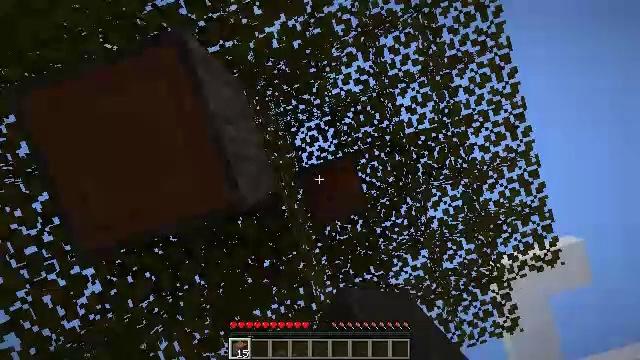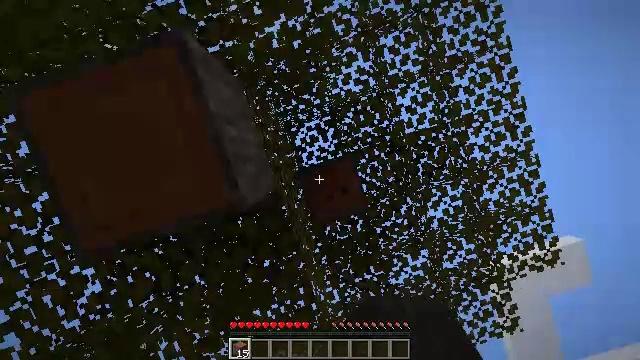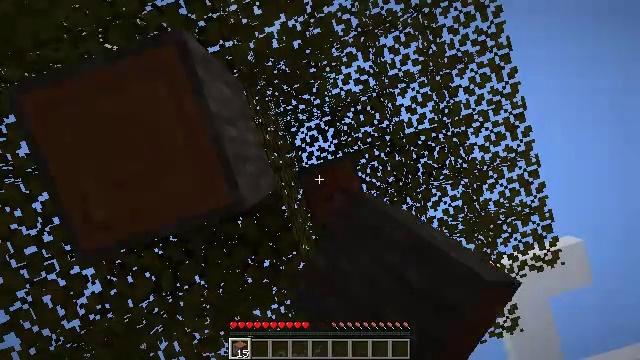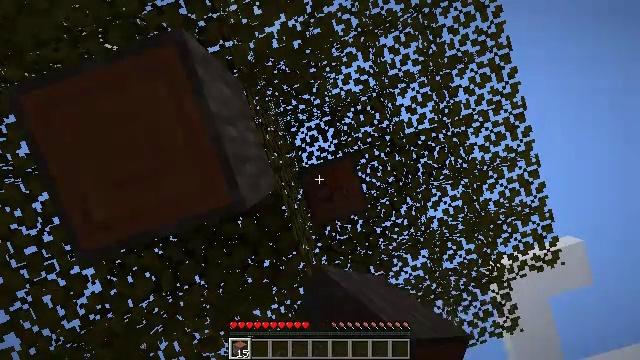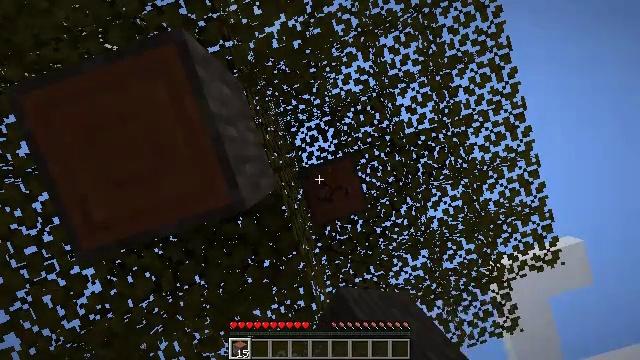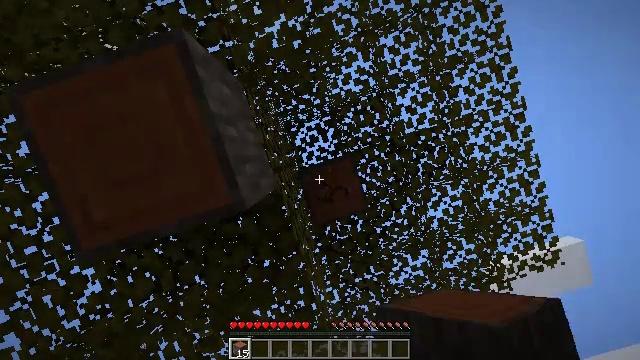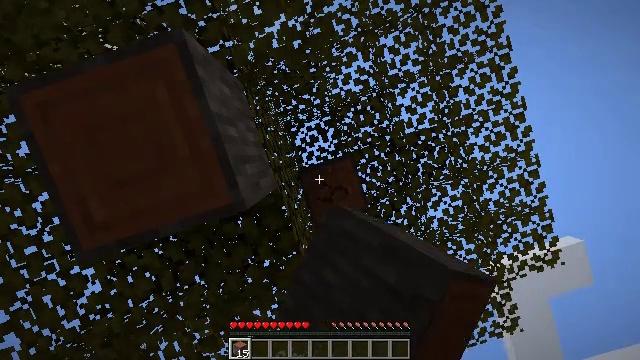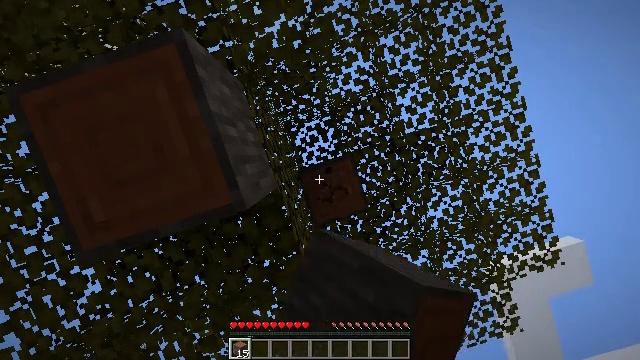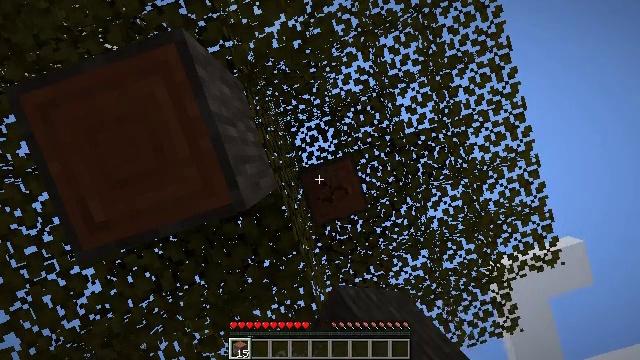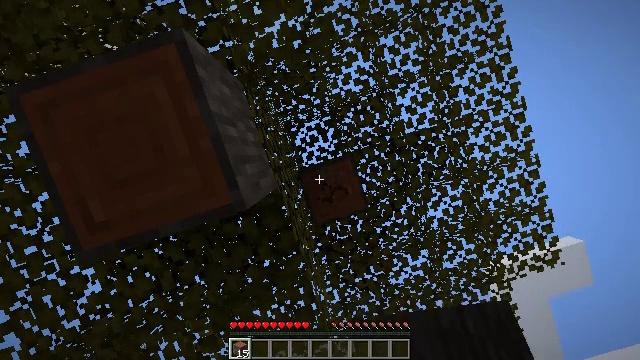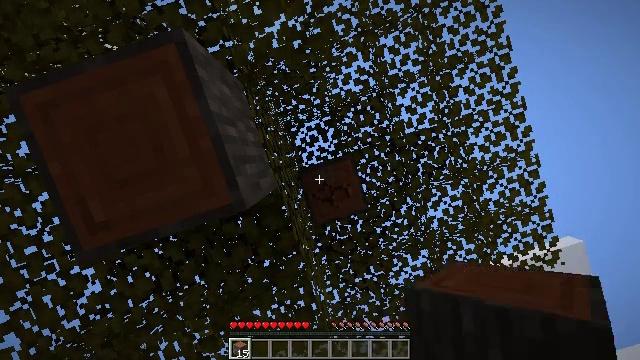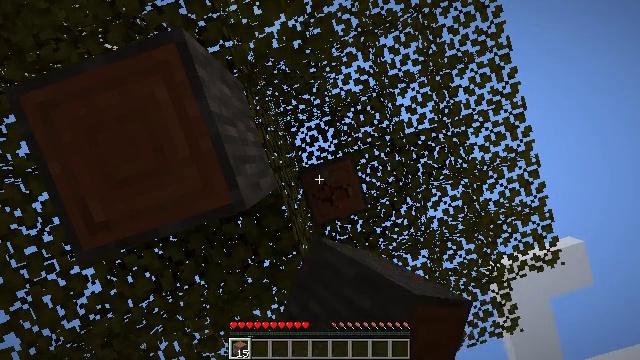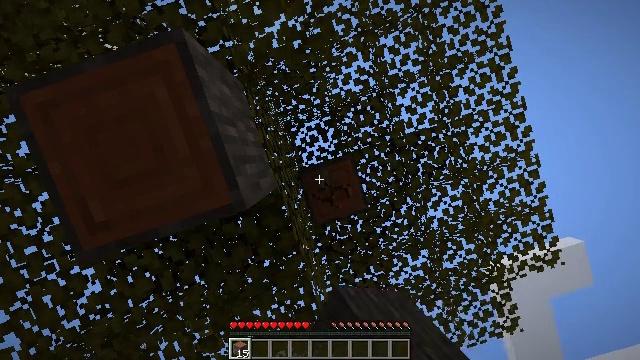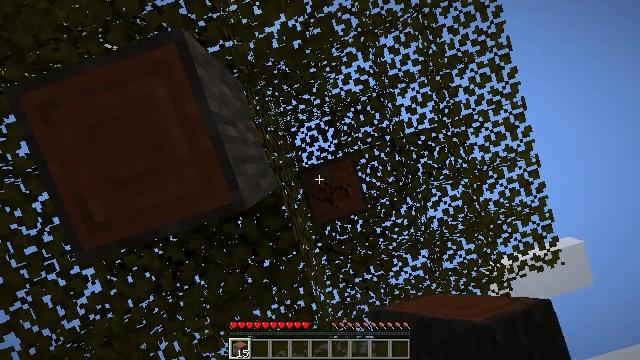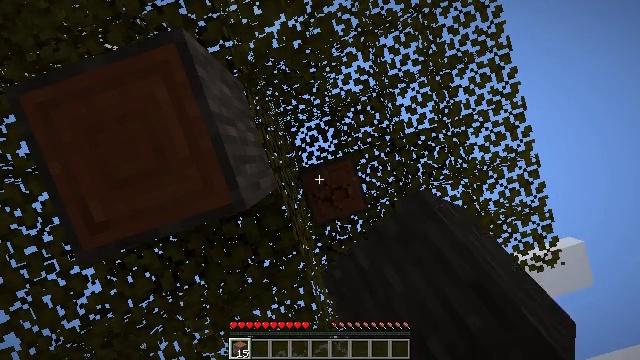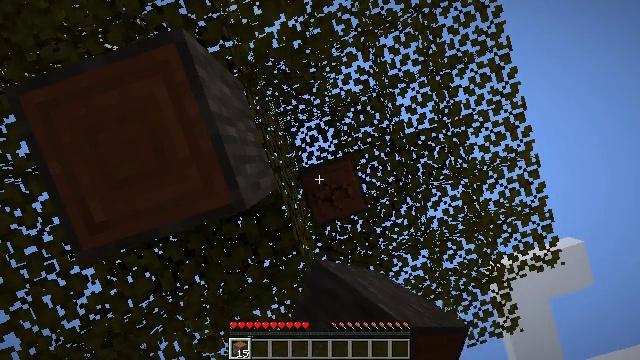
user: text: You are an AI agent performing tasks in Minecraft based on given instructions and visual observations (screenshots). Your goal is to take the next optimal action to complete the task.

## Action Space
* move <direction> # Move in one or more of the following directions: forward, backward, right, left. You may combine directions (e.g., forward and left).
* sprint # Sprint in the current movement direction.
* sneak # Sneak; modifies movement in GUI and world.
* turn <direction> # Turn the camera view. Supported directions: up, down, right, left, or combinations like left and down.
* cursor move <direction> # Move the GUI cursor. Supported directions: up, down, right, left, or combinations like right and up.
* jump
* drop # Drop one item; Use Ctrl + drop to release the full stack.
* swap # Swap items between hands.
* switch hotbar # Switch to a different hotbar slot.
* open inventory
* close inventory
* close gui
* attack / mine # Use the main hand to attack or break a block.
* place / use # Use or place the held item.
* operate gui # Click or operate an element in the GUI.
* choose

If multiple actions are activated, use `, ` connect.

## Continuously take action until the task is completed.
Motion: motion action
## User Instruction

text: Break the acacia log from the tree.
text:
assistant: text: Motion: attack / mine
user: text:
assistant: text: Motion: attack / mine
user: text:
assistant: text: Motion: attack / mine
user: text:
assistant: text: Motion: attack / mine
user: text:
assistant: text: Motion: attack / mine
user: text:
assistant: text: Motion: attack / mine
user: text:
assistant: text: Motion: attack / mine
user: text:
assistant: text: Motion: attack / mine
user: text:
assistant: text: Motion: attack / mine
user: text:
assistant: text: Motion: attack / mine
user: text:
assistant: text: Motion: attack / mine
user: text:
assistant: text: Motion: attack / mine
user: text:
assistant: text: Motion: attack / mine
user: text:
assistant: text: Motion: attack / mine
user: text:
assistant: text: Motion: attack / mine
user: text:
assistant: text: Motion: attack / mine
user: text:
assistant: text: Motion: attack / mine
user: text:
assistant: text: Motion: attack / mine
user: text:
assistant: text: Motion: attack / mine
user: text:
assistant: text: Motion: attack / mine
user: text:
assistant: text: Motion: attack / mine
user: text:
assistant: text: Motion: attack / mine
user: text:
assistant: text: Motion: attack / mine
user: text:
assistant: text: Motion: attack / mine
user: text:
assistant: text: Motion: attack / mine
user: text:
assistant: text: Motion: attack / mine
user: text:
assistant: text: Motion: attack / mine
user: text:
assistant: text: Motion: attack / mine
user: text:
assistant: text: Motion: attack / mine
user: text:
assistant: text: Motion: attack / mine